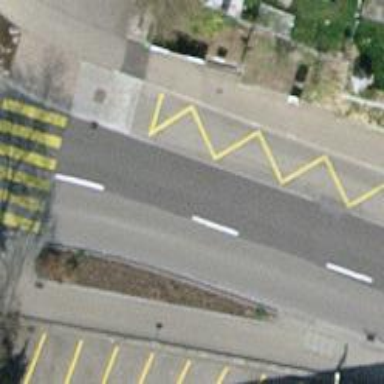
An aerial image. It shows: Bus stop with designated stop position for public transport.